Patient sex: F
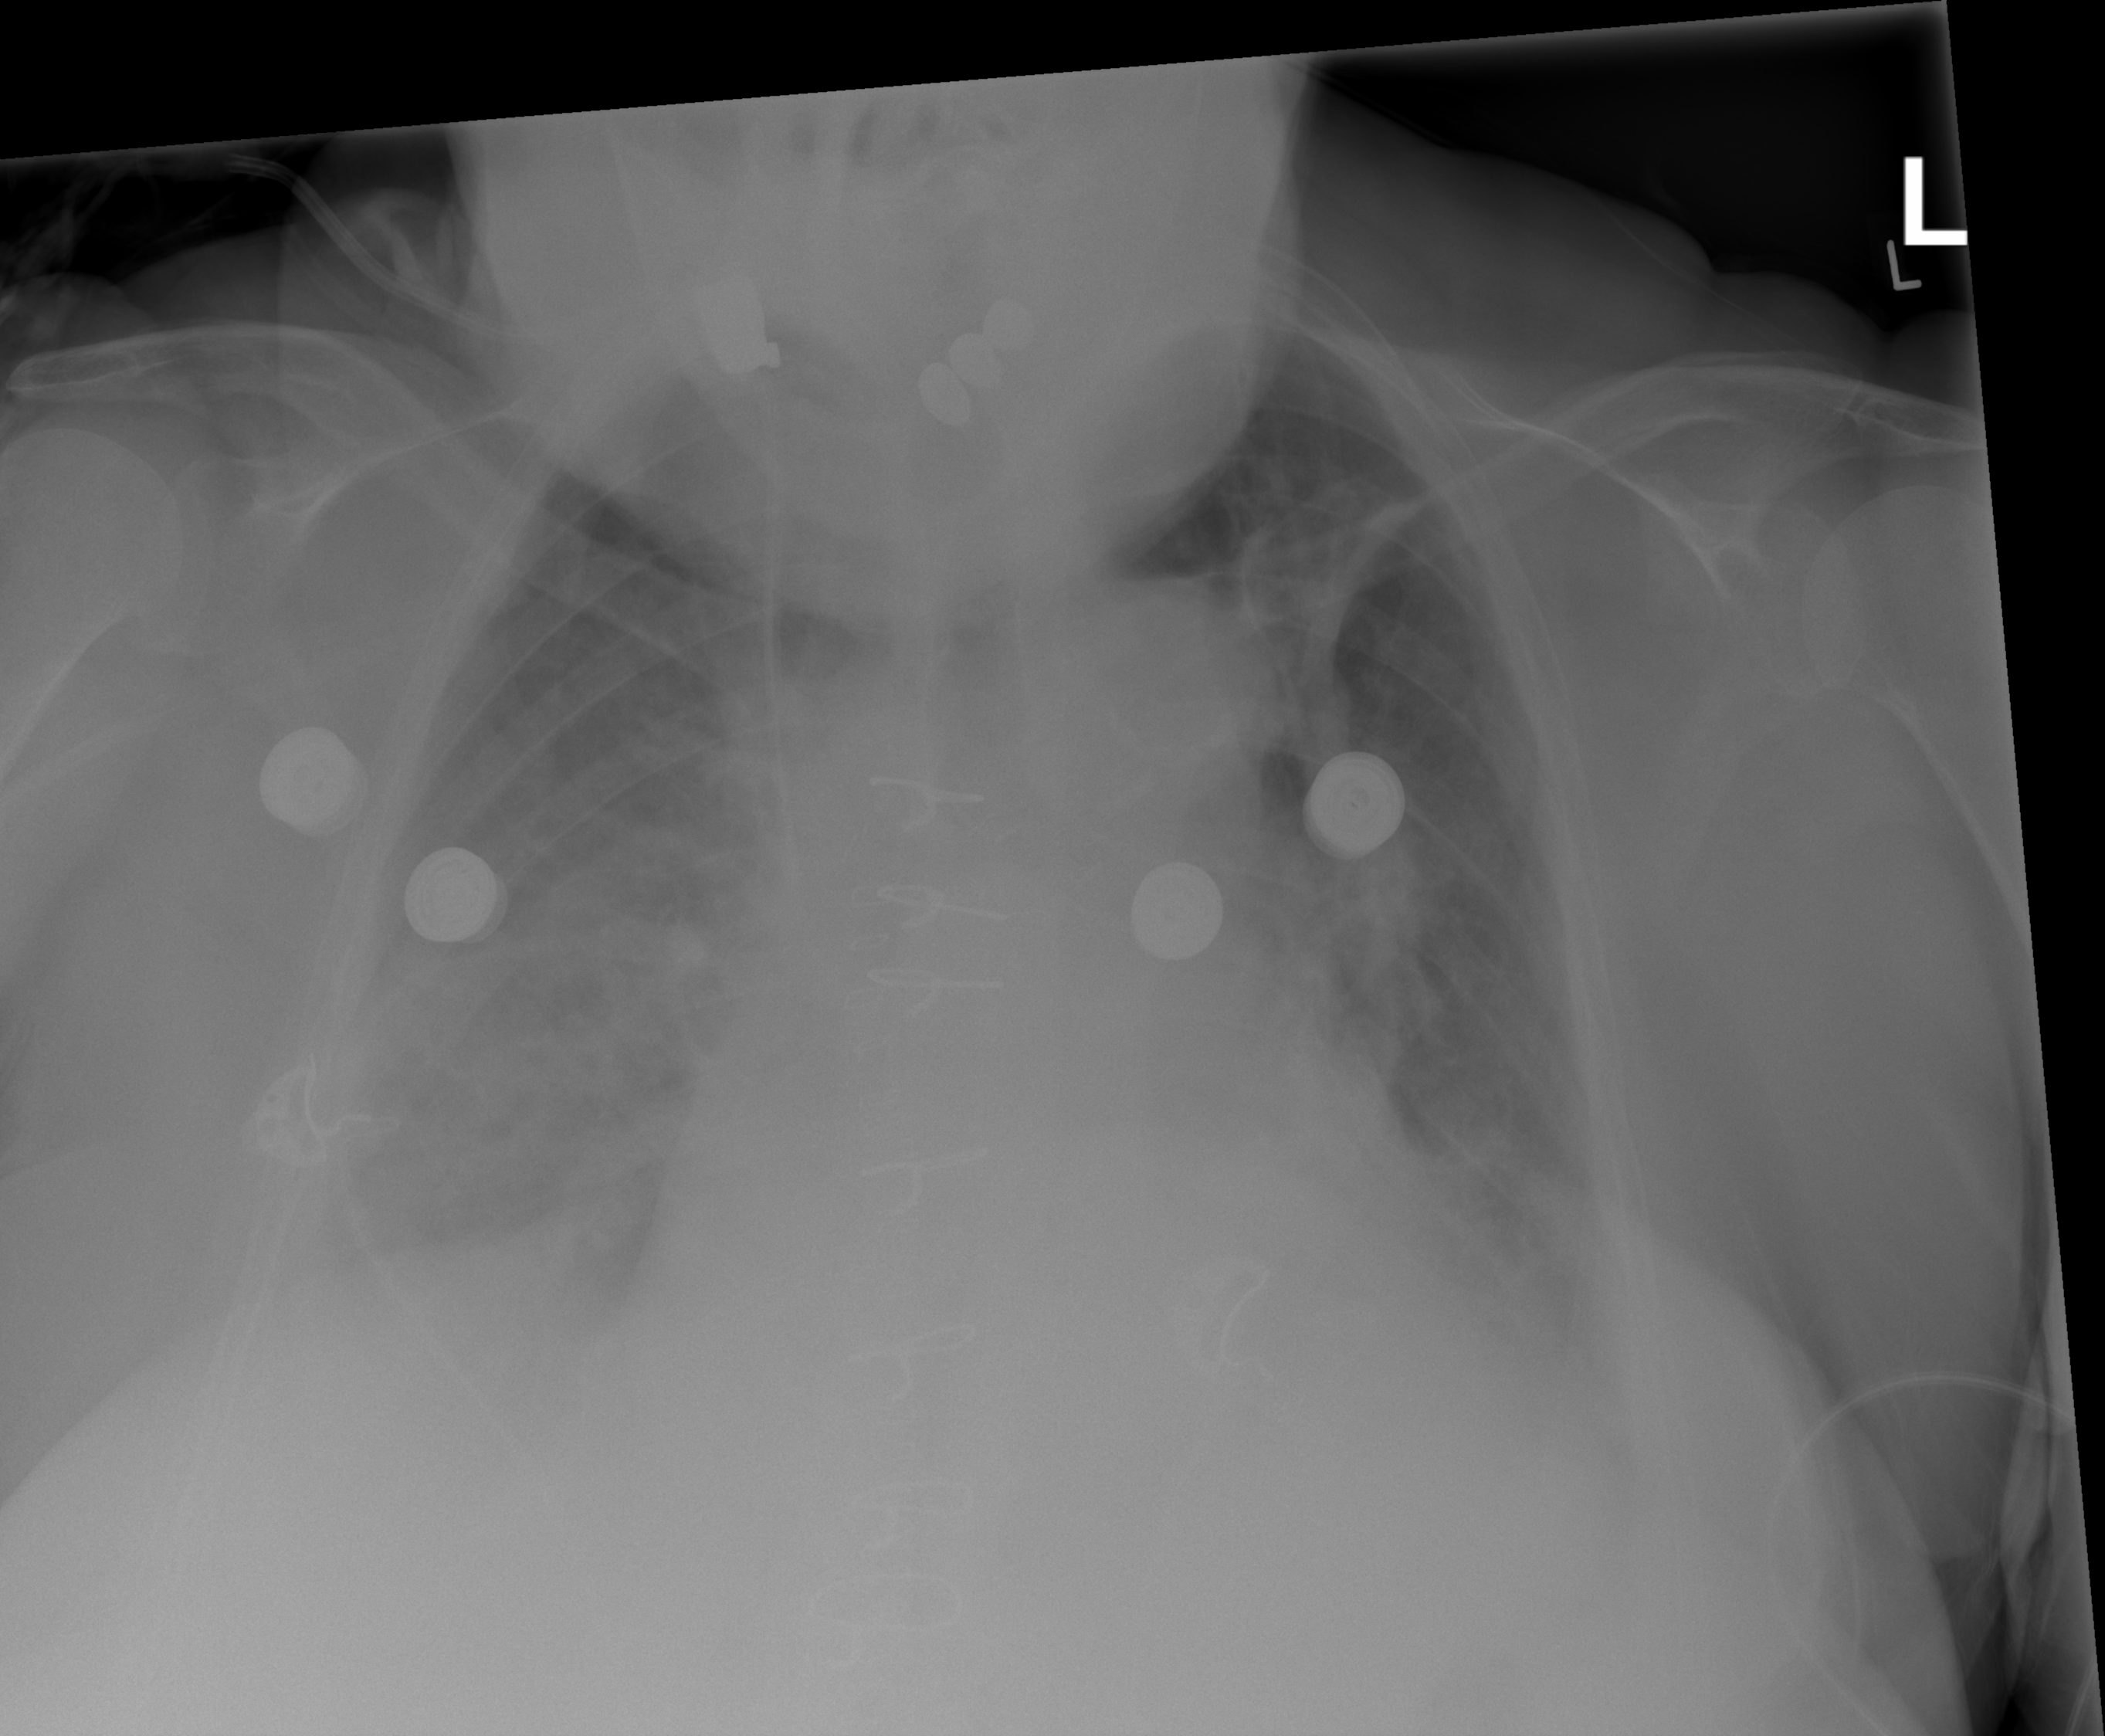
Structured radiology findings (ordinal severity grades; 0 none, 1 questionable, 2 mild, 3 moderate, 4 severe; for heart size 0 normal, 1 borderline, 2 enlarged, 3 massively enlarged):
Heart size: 2
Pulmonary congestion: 2
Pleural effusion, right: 2
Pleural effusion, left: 2
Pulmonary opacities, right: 0
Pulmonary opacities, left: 0
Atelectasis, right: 0
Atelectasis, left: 0